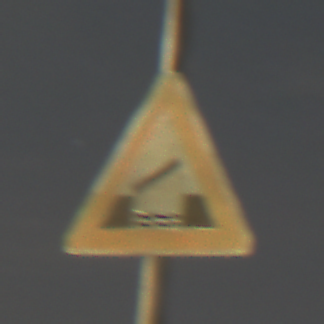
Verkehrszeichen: BeweglicheBruecke
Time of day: Night
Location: Outdoor (Urban)
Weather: PartlyCloudy
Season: NotSpecified
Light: Artificial